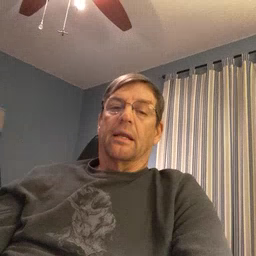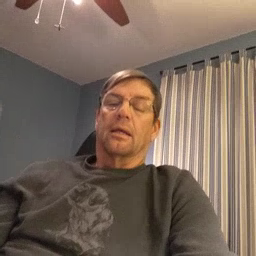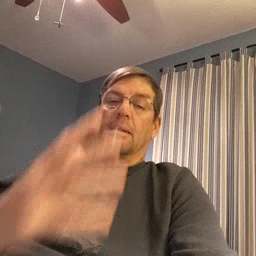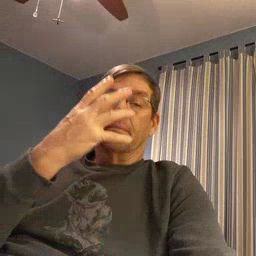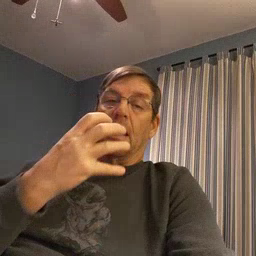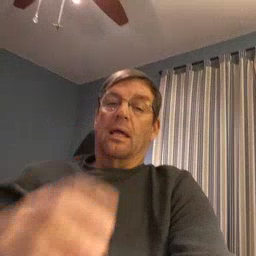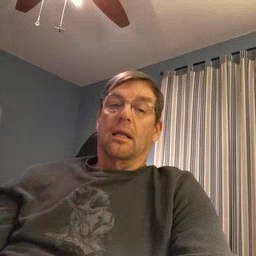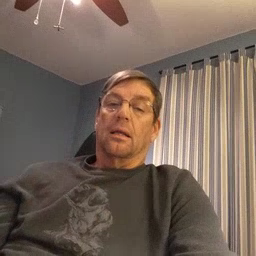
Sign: mad